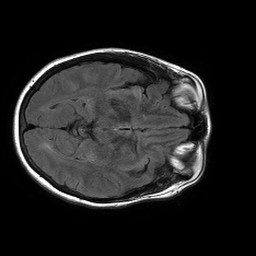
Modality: FLAIR
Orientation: axial
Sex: female
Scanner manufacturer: philips
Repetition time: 11 s
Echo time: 0.125 s